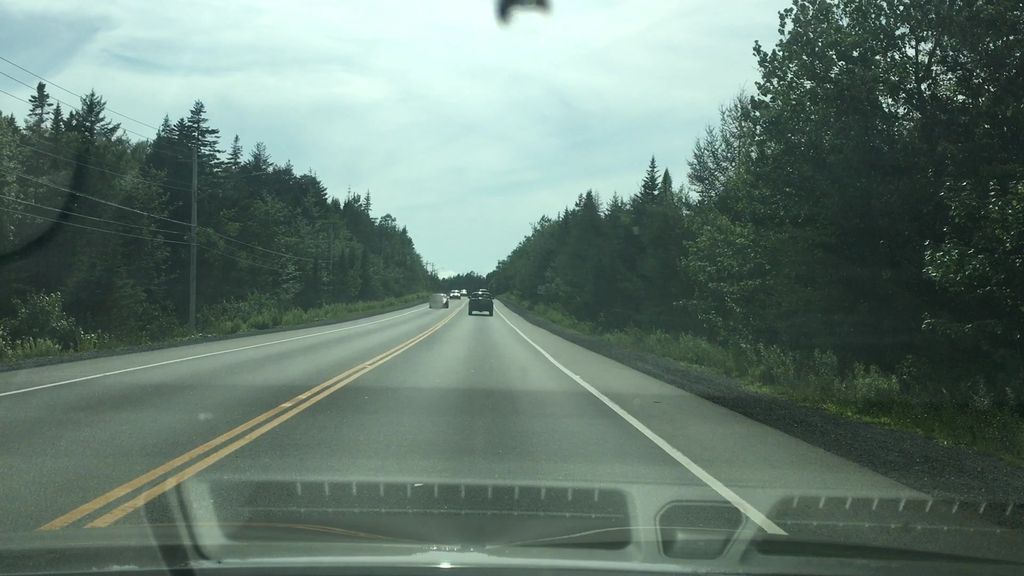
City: halifax